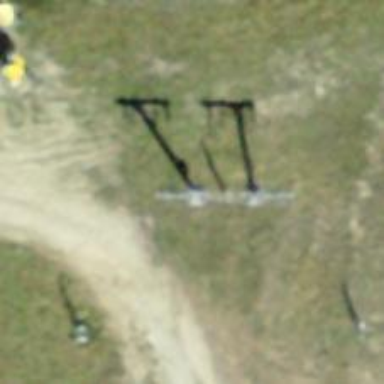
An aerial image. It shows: Pylon used for aerialway.